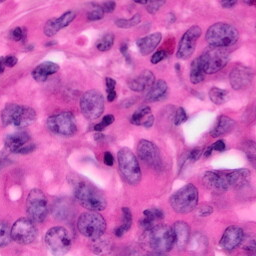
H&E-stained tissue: Pancreatic